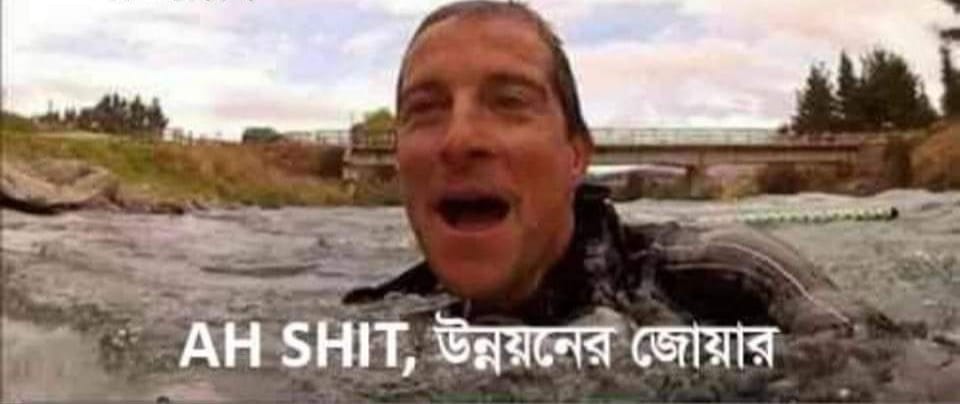
Caption: AH SHIT ,  উন্নয়নের জোয়ার
Label: hate